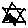
Label: star